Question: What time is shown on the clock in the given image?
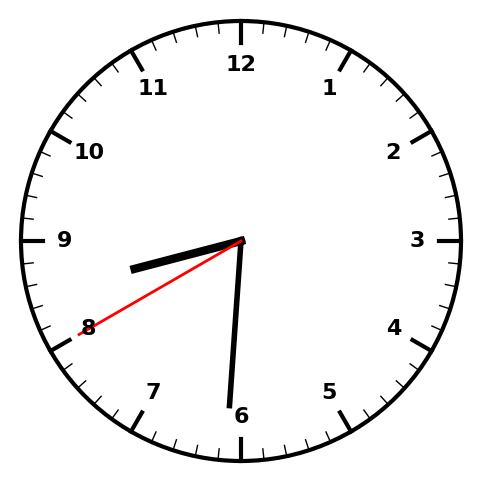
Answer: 08:30:40